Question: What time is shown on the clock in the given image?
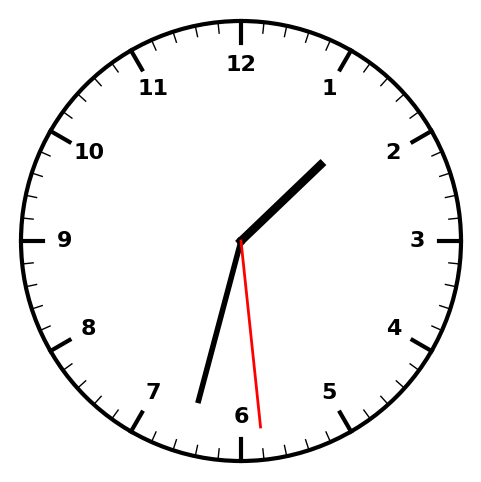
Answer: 01:32:29